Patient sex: M
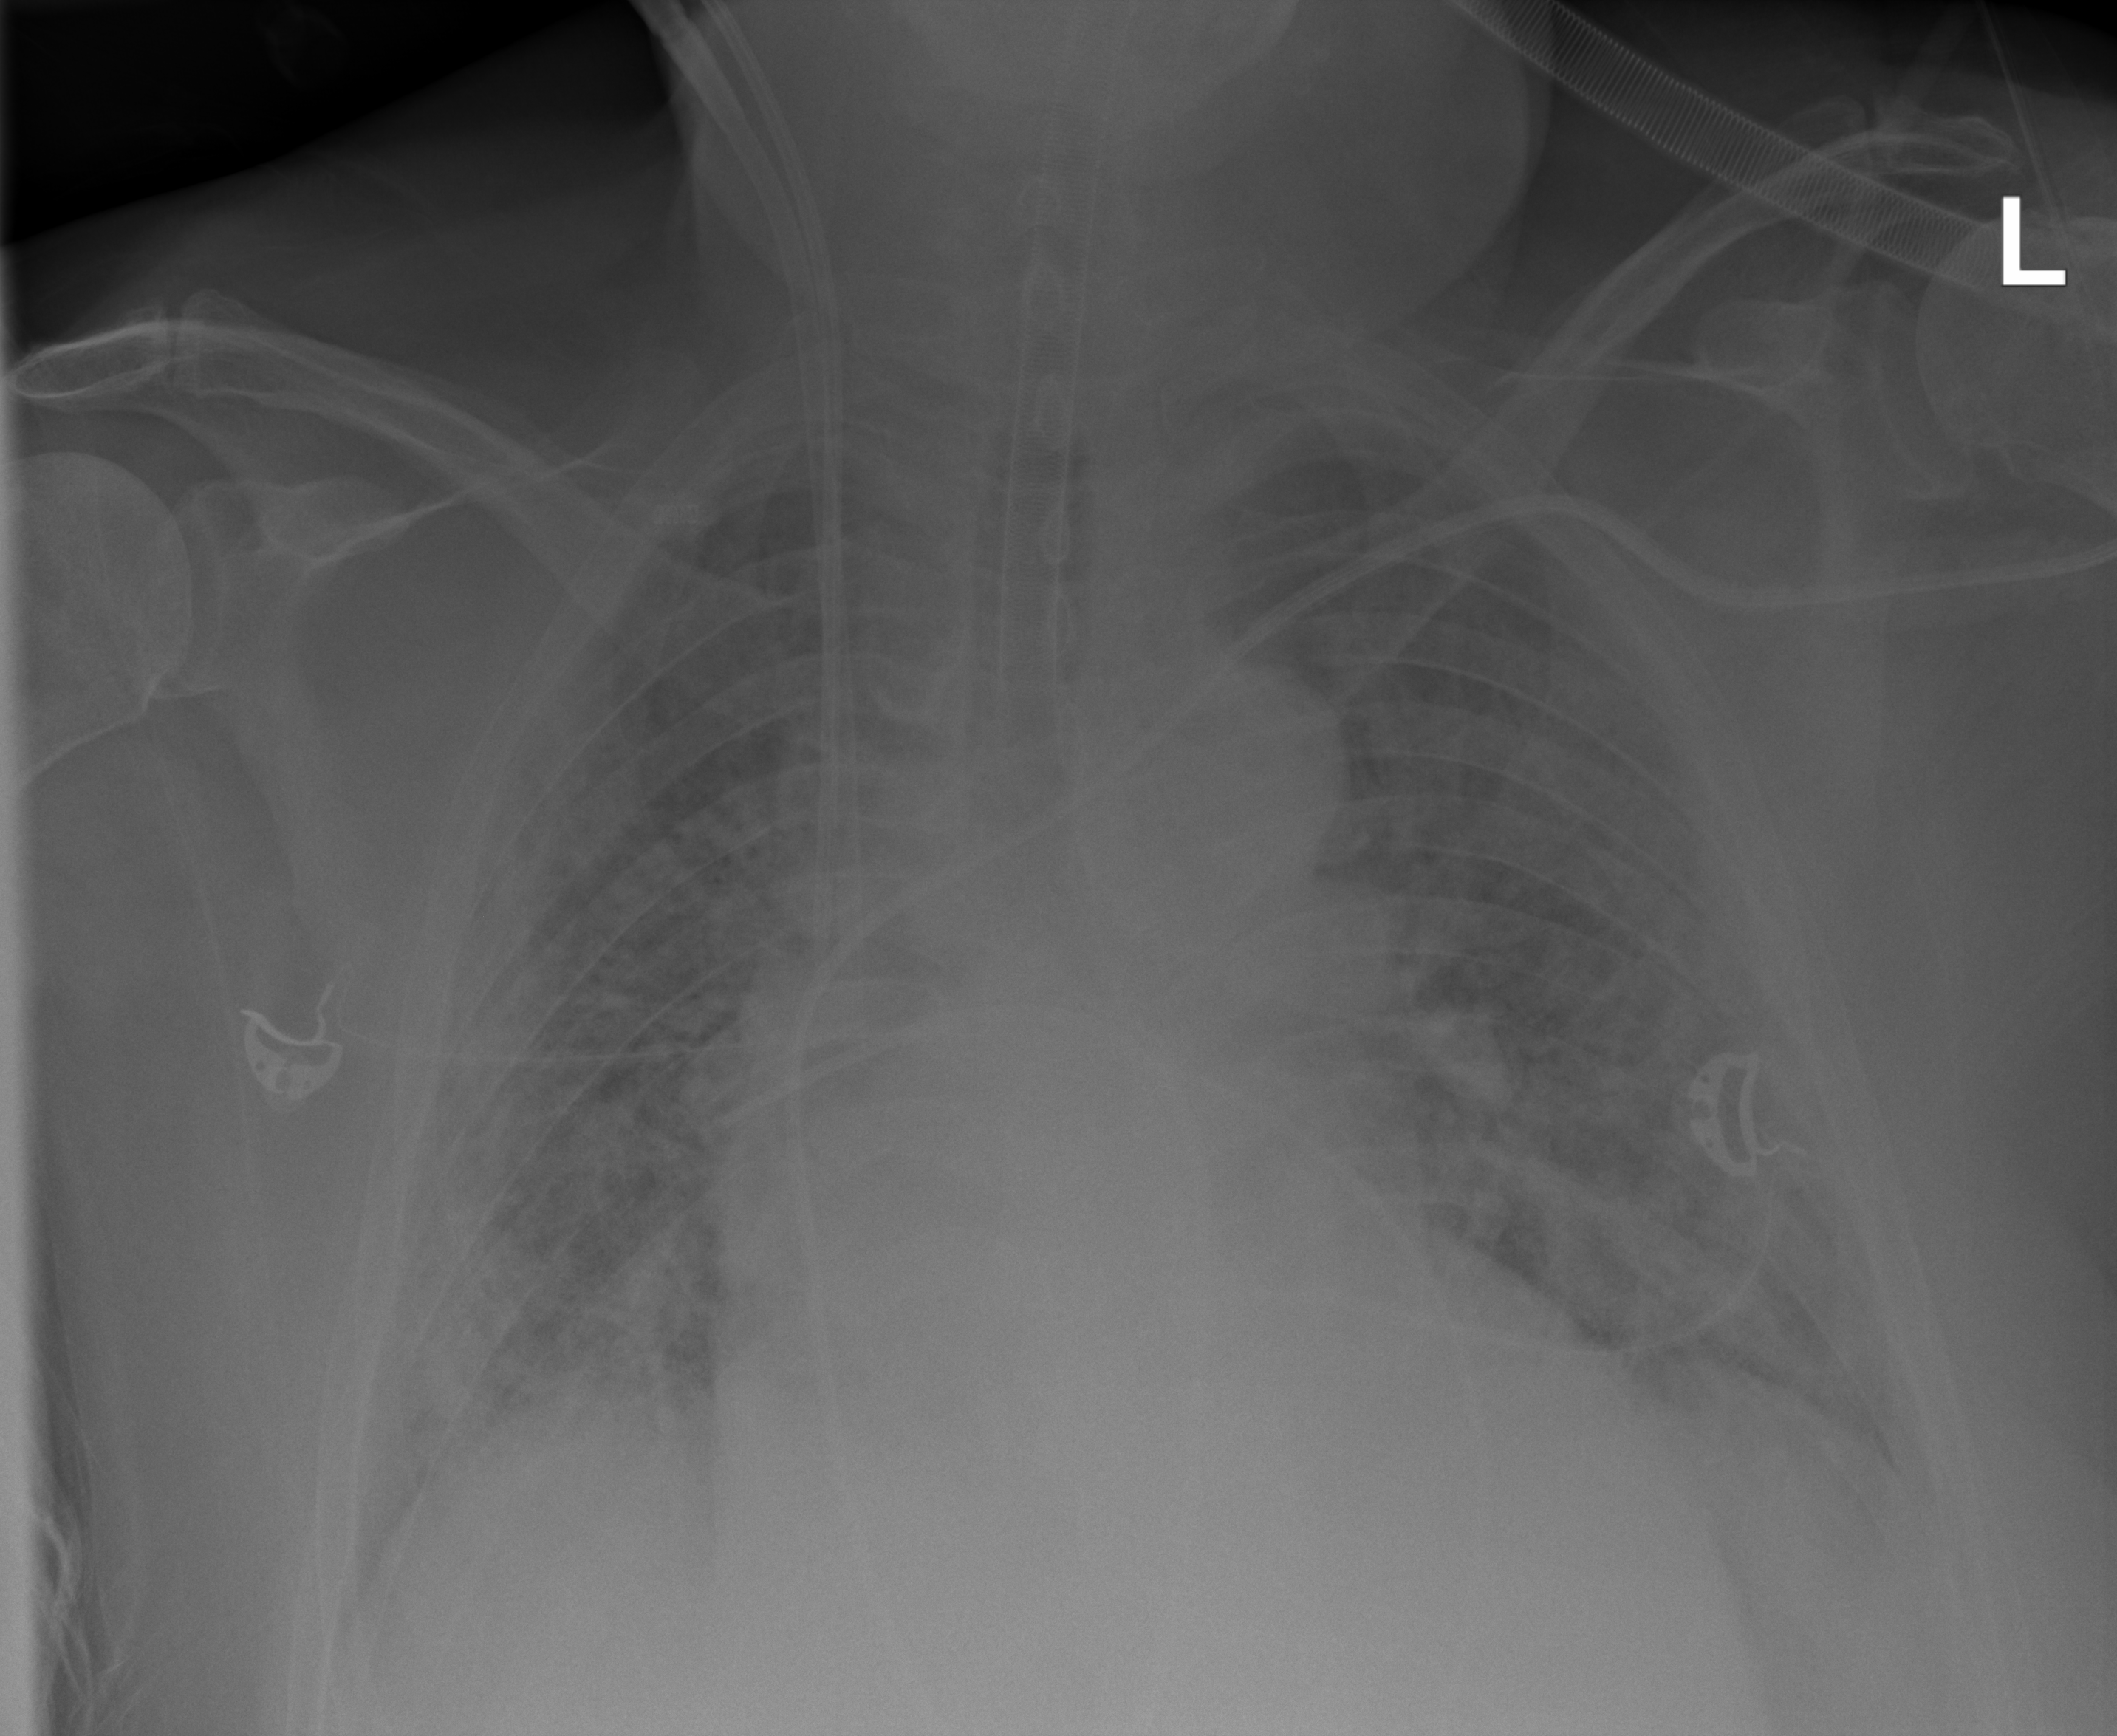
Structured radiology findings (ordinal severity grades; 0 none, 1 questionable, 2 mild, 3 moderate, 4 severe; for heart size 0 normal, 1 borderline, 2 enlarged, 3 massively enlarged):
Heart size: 3
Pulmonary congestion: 2
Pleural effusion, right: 2
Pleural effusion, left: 2
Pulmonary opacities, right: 4
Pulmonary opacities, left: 3
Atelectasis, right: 3
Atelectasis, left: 3